Question: I have referred many questions related to aligning 'div' vertically and tried out various options including 'float:left', 'display:block', 'clear:both' etc. But nothing is giving the required solution.
Here is the complete code <URL> . If I keep the percentage as 98% for the div, it is working fine. Is there a solution to make it work with 80%?
Note: I am looking for a solution that does not use 'clear'

CSS
'''
.errorMessageDiv
{
width: 80%;
display: block;
float: left;
clear: both;
color: #56300a;
overflow: auto;
border: 1px solid #b08b34;
padding: 0 0 0 0;
margin: 10px 0 10px 10px;
font-weight: bold;
}
'''
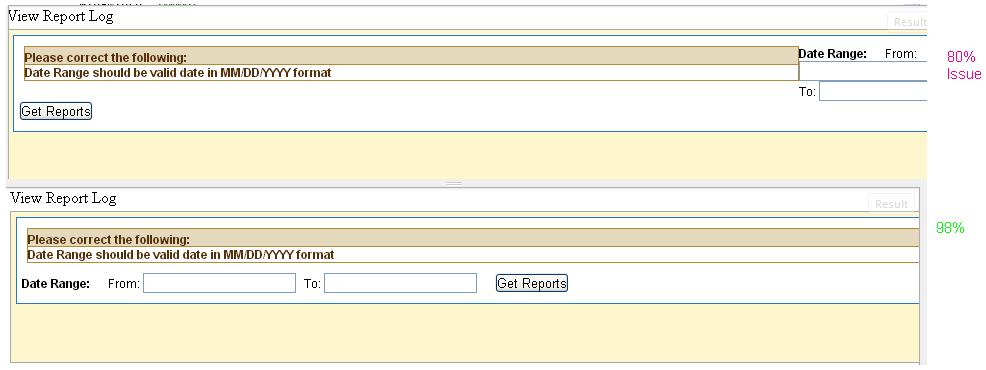
Answer: Your text is trying to get on the same line as the error message because it is naturally "inline" and there is space that it can fit into. I would recommend setting a width to the form's container, big enough to not fit in the 20% hole. This forces it to a new line:
<URL>
'''
.filterElements {
padding: 10px 5px 10px 5px;
width: 70%;
}
'''